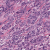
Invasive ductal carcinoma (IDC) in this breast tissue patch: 1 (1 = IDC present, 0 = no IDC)